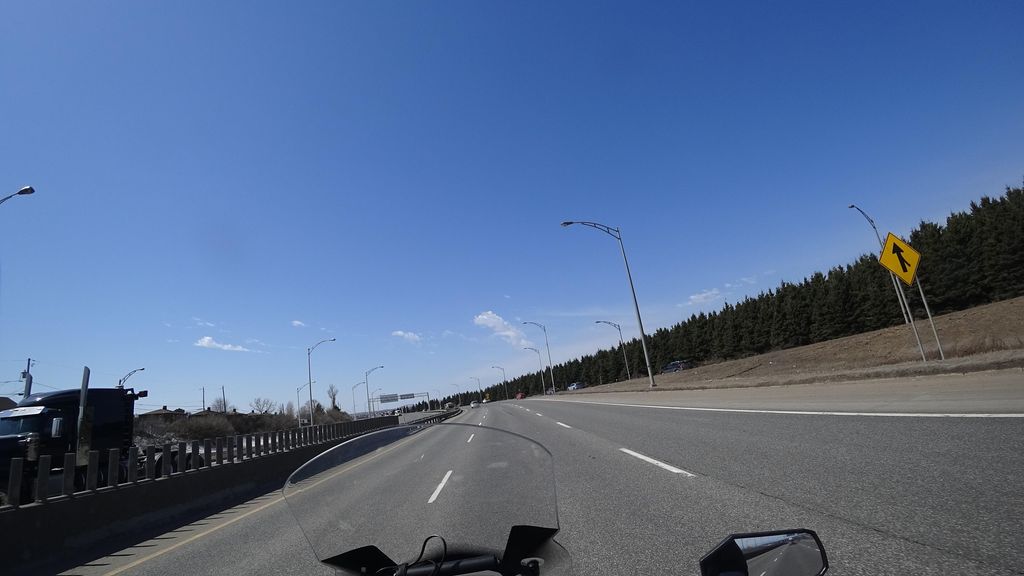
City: quebec_city